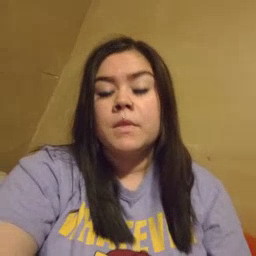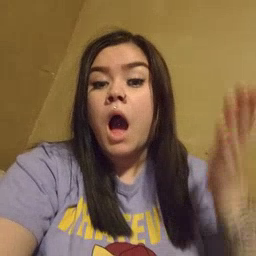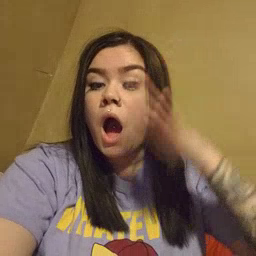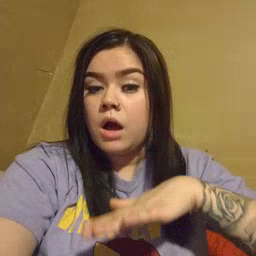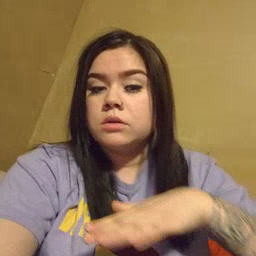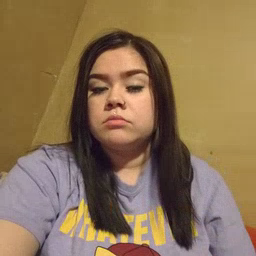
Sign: on